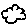
Label: cloud